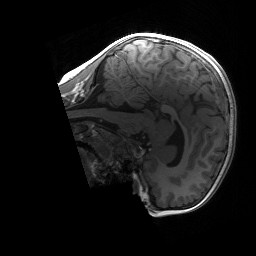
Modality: T1w
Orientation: sagittal
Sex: male
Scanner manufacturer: siemens
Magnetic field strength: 3 T
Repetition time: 1.9 s
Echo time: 0.00243 s